Field crop: maize
Growth stage: 2
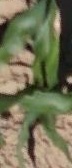
Species: maize